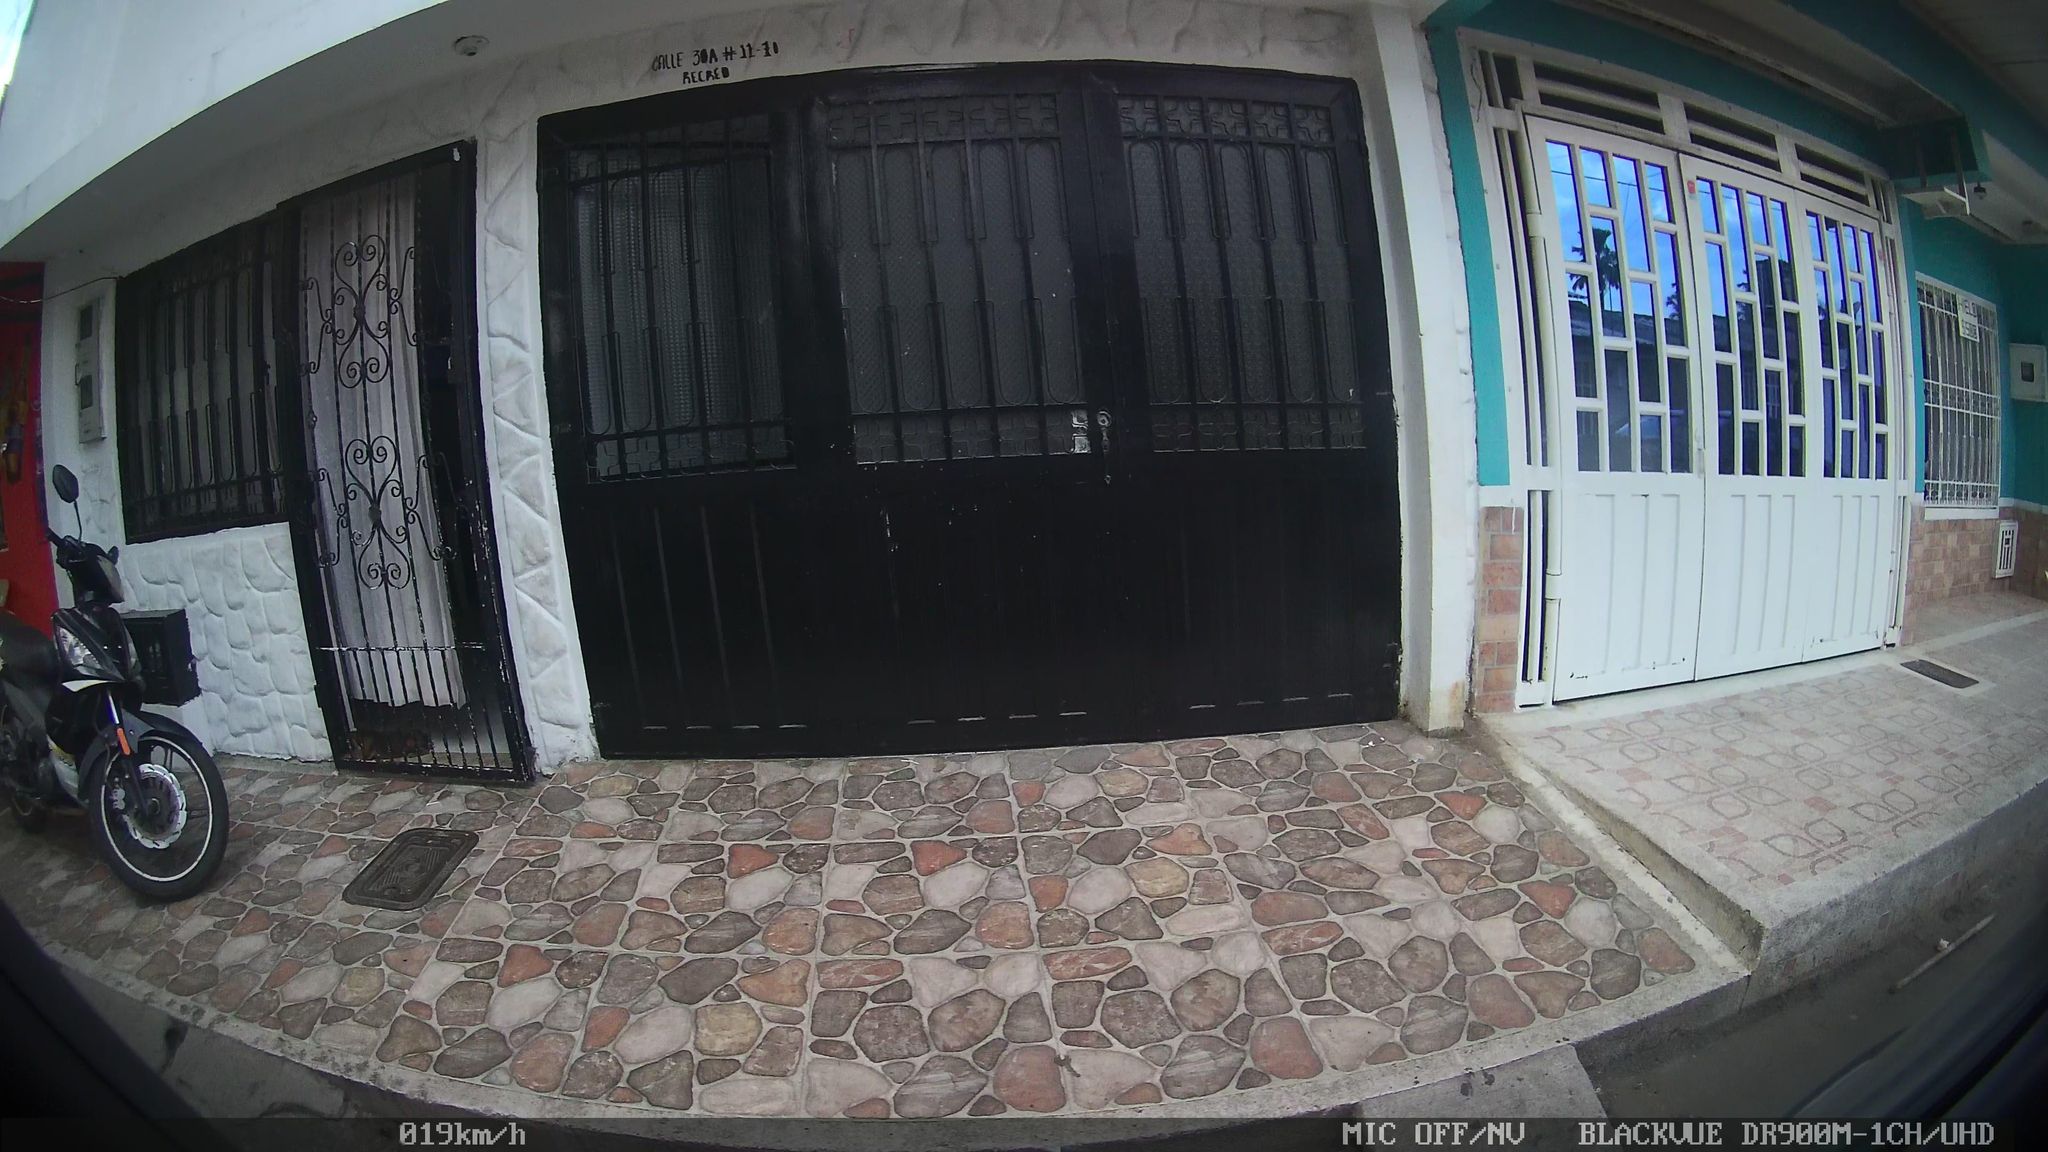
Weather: snowy
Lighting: day
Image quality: good
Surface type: walking surface
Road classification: residential
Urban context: urban centre
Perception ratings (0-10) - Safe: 2.4, Lively: 4.89, Beautiful: 1.9, Boring: 3.81, Depressing: 7.77, Wealthy: 2.21